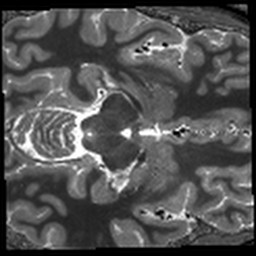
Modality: T1map
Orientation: axial
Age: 23
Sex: female